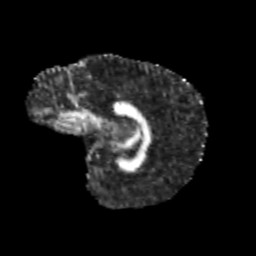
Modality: FA
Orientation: sagittal
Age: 9
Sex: female
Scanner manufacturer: siemens
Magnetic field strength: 3 T
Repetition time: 3.8 s
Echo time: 0.07 s